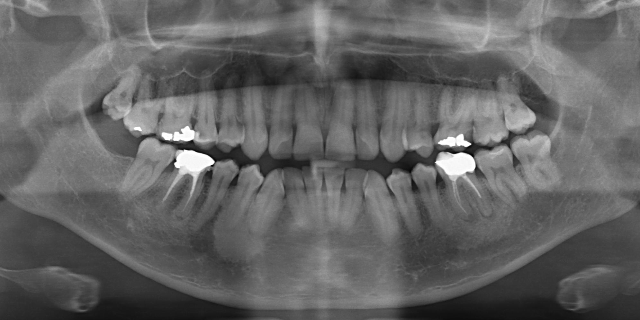
adult